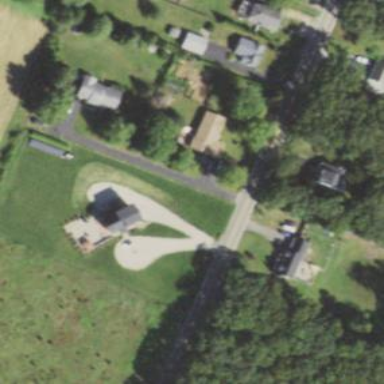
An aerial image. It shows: Driveway.